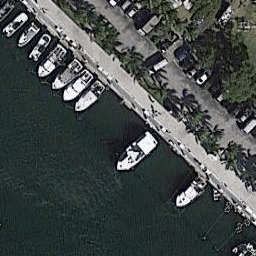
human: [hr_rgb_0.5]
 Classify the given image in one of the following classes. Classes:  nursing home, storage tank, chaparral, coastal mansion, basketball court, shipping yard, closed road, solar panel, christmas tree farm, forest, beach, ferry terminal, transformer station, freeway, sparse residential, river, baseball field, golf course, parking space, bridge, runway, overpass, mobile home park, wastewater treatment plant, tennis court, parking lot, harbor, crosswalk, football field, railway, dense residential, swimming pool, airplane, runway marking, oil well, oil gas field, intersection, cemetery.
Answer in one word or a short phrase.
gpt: harbor